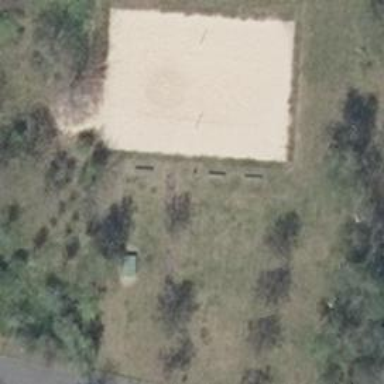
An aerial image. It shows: Sandy pitch for beach volleyball.